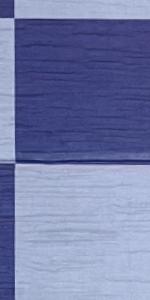
Label: Empty